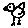
Label: bird